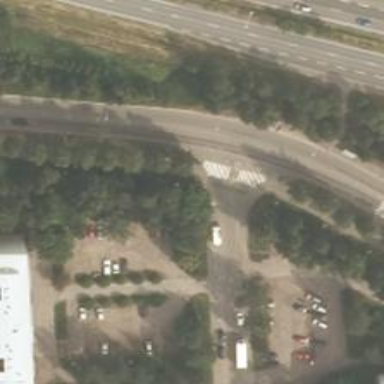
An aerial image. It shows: Road with "give way" sign.